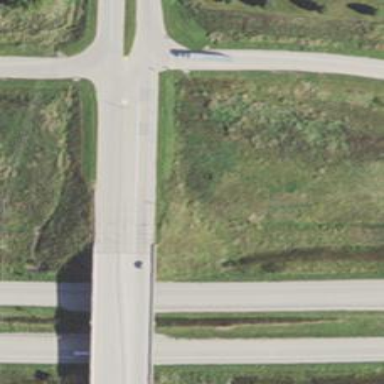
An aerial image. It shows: Tertiary road passing over bridge.